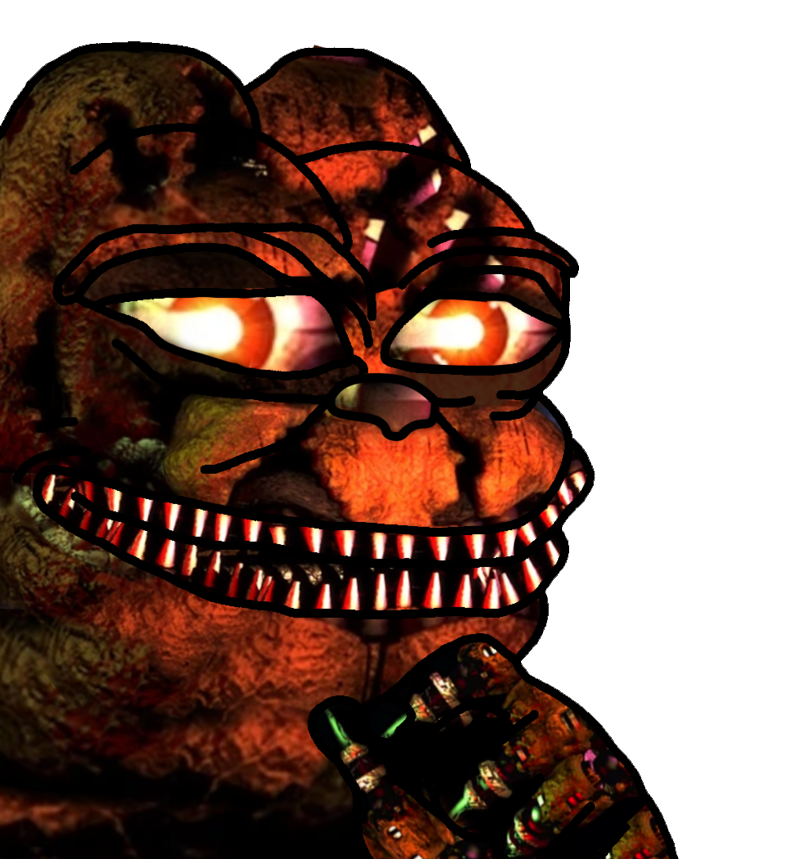
Label: 5_Pepe